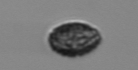
Label: Pseudochattonella_farcimen